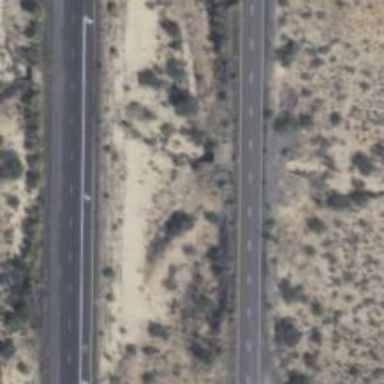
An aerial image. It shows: Expressway with asphalt surface classified as trunk highway.